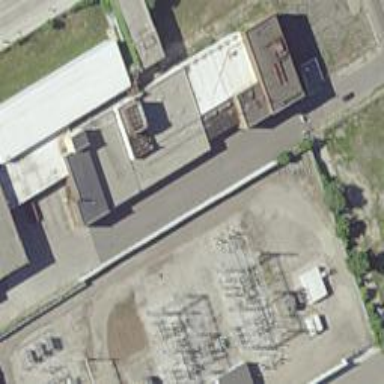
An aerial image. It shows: Switch used for power control.